Interaction volume radius: 10 \u00c5
Interaction volume height: 30 \u00c5
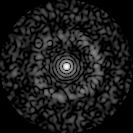
Disorder parameter: 0.8195